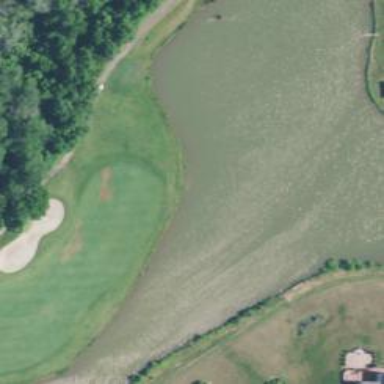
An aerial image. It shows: Scenic view of water hazard on golf course. The natural water feature adds beauty to the landscape.